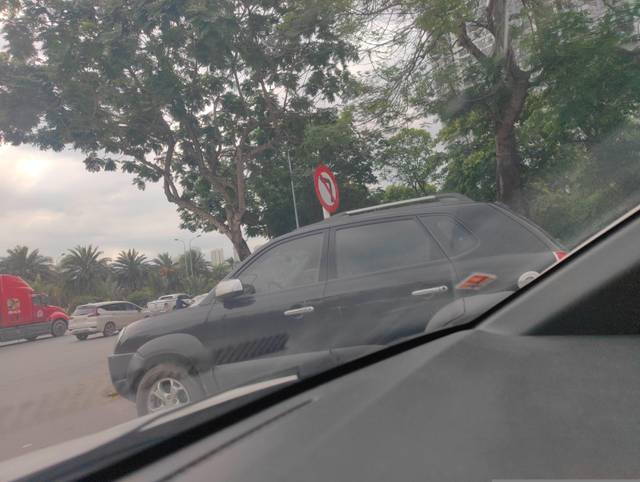
Region: Vietnam
Coordinates: 21.002, 105.782